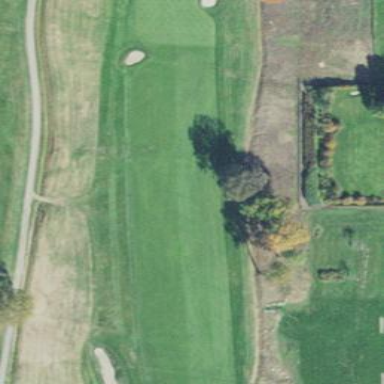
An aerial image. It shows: Golf fairway surrounded by grass.